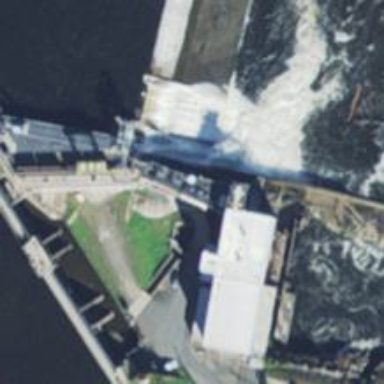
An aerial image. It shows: Fish pass along the waterway.